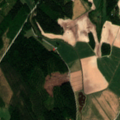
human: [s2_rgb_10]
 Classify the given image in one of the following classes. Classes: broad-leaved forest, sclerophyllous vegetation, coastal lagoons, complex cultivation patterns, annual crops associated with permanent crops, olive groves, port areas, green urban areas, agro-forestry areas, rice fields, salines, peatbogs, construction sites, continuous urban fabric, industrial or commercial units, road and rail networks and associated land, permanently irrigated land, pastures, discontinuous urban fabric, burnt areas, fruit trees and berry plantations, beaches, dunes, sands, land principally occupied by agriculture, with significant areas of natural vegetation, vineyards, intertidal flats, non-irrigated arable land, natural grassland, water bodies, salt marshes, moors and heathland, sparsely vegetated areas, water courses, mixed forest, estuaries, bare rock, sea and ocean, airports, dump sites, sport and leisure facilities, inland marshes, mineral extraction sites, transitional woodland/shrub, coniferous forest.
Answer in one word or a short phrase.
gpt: non-irrigated arable land, coniferous forest, mixed forest, transitional woodland/shrub